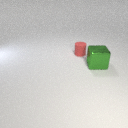
large green metal cube to the right of small red rubber cylinder